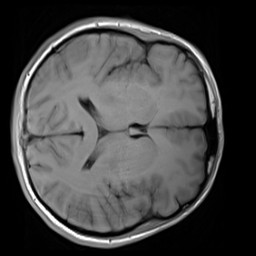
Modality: T1w
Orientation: axial
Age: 27
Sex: male
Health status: healthy
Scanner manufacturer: siemens
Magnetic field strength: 3 T
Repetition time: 4.1 s
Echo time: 0.0085 s